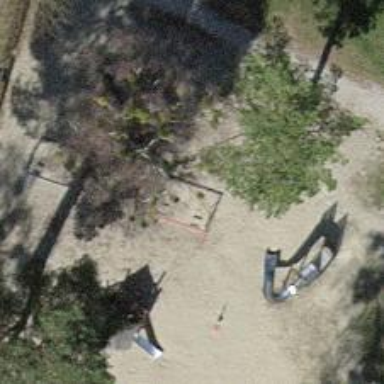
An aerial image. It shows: Playground featuring swings.